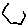
Label: hexagon